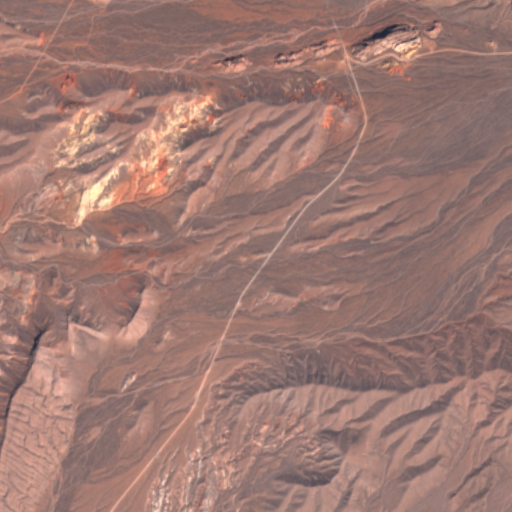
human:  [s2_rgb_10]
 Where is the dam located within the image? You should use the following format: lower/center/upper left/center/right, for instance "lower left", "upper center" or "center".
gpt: The dam is located in the upper right of the image.
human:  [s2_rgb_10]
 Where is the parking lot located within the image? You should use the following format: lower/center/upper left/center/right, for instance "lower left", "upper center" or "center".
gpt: The parking lot is located in the upper right of the image.
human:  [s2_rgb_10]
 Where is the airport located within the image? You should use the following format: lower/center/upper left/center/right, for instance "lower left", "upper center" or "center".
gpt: There is no airport in the image.